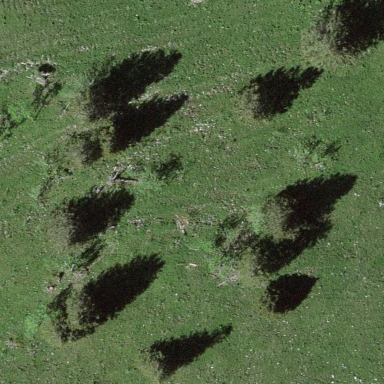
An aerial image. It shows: Forest area predominantly covered with needle-leaved trees.